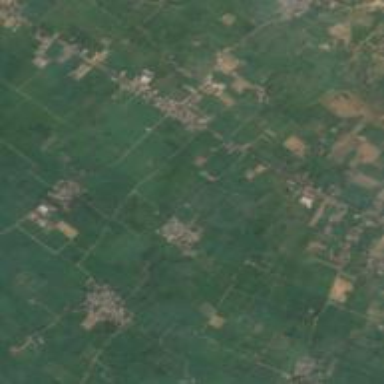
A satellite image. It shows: Village.